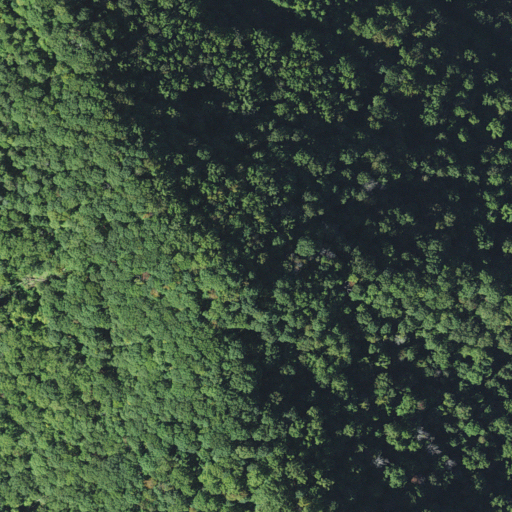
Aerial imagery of mountain in North Carolina named Dan Knob containing only deciduous forest